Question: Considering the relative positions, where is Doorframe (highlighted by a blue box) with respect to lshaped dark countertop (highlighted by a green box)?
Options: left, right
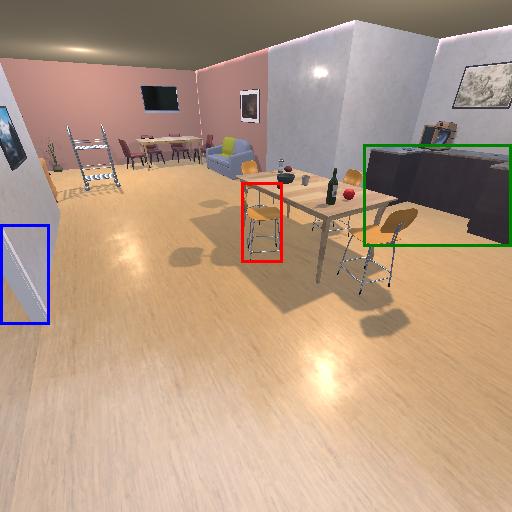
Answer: left